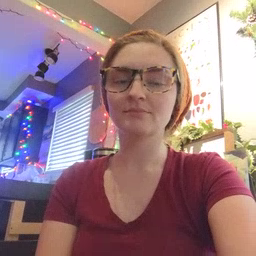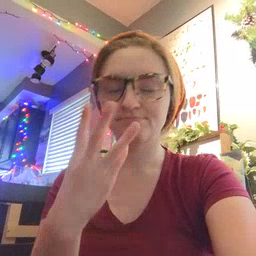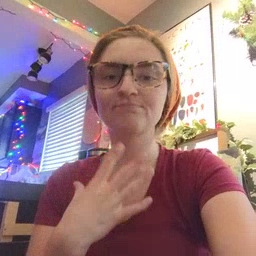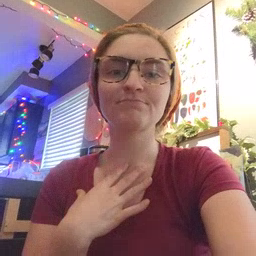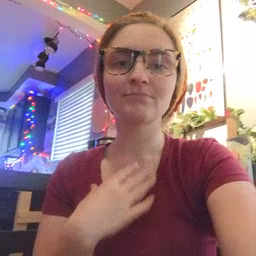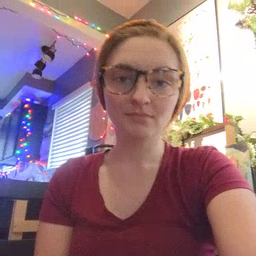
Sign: nap